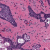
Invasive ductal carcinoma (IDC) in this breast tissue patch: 0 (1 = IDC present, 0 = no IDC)